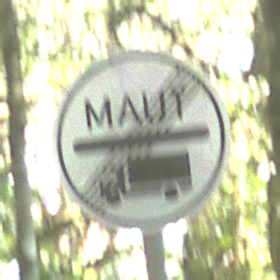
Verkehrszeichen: EndeMautpflicht
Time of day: Midday
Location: Outdoor (Nature)
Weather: Clear
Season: NotSpecified
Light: Natural